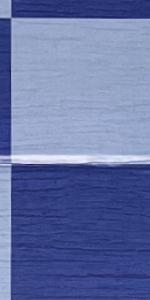
Label: Empty